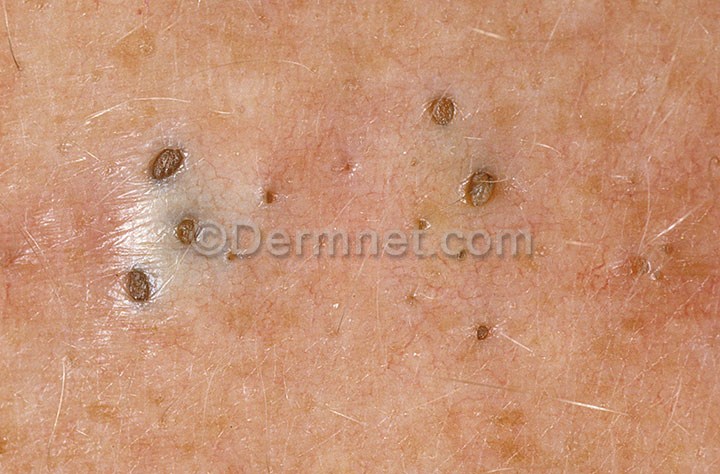
Disease: Acne and Rosacea Photos